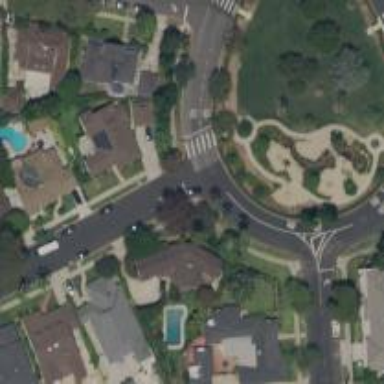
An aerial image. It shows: Circular junction on residential road.